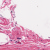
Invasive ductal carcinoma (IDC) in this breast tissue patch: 0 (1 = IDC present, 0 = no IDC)